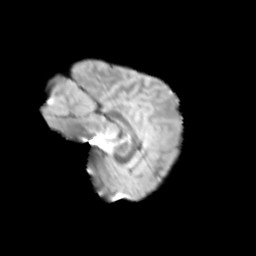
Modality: T2w
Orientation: sagittal
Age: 12
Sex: male
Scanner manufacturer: siemens
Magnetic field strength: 3 T
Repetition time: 3.8 s
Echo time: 0.07 s